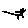
Label: cat